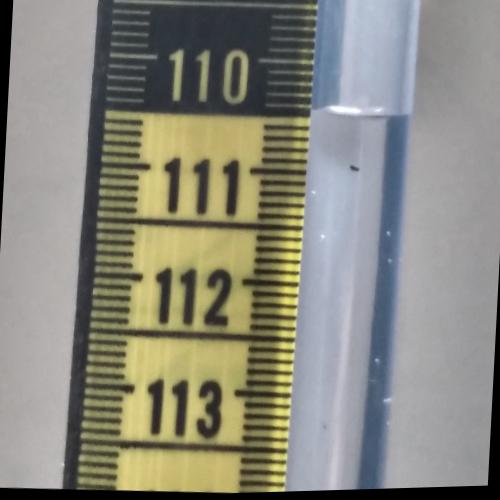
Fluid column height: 110.5 cm